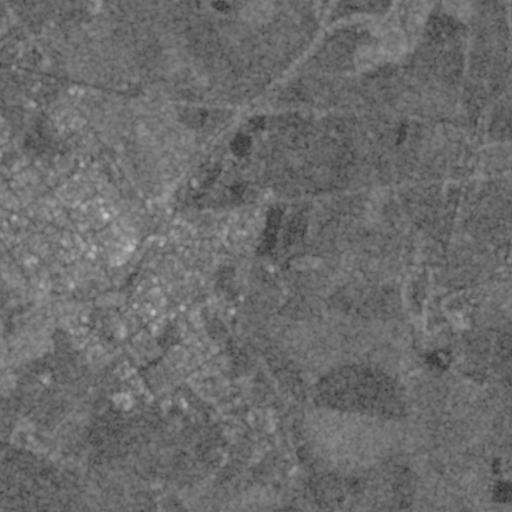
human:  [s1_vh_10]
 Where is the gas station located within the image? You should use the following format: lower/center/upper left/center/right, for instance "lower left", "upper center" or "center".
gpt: The gas station is located in the center of the image.
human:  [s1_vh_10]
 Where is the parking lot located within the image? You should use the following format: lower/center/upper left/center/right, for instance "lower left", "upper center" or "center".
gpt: The parking lot is located in the center left of the image.
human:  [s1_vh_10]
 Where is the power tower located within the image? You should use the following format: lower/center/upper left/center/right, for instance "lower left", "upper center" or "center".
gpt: The power tower is located in the upper right of the image.
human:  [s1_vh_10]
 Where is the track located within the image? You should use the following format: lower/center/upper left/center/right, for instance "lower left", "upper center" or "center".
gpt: The track is located in the upper center of the image.
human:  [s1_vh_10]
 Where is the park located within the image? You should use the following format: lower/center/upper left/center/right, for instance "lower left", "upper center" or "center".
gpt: There is no park in the image.

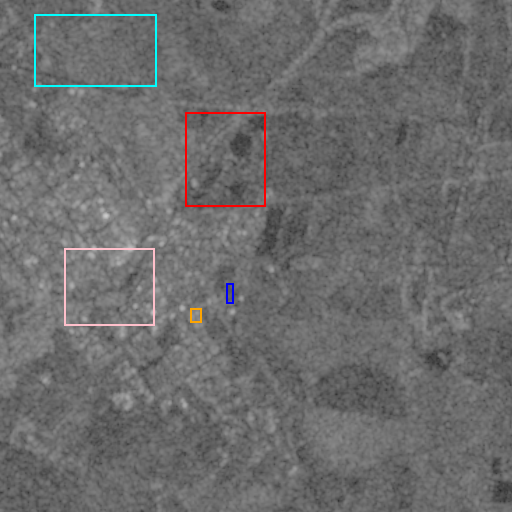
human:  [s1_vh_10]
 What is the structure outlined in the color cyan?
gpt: The structure outlined in cyan is a crop field.
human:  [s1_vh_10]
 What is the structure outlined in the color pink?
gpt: The structure outlined in pink is a park.
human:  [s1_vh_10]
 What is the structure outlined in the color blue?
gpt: The structure outlined in blue is a parking lot.
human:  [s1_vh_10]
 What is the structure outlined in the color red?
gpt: The structure outlined in red is a track.
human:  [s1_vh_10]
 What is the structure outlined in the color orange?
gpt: The structure outlined in orange is a building.
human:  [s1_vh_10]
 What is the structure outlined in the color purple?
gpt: There is no purple outline.